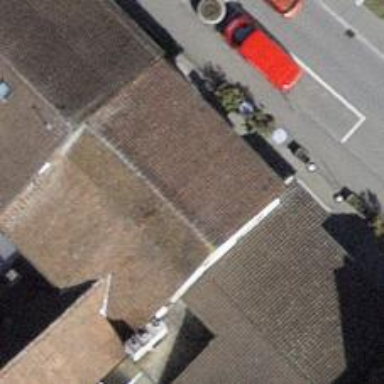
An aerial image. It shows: Restaurant.